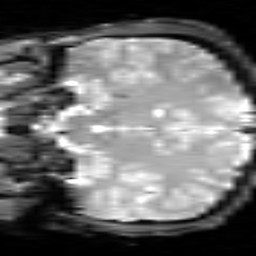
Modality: inplaneT2
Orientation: coronal
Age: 20
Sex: male